Field crop: maize
Growth stage: 2
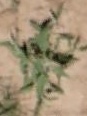
Species: atriplex